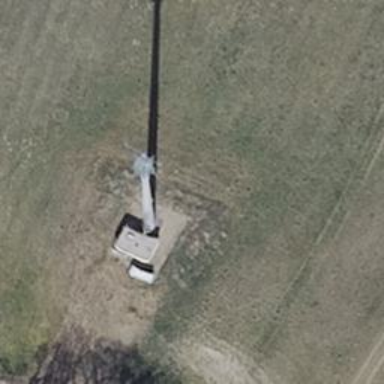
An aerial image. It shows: Communication tower.